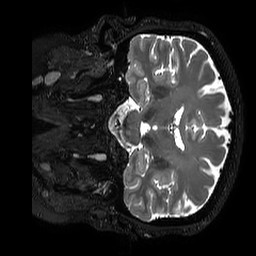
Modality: T2w
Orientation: coronal
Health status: ill
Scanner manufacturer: philips
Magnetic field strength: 3 T
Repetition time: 2.5 s
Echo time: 0.331 s